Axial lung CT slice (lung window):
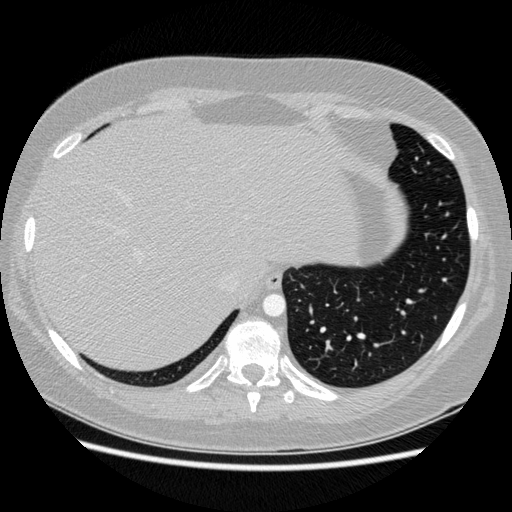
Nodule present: no